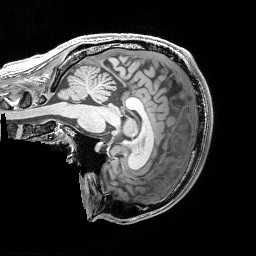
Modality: T1w
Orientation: sagittal
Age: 22
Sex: male
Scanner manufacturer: siemens
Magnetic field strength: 3 T
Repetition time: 2.53 s
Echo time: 0.00326 s